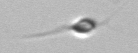
Label: Chrysochromulina